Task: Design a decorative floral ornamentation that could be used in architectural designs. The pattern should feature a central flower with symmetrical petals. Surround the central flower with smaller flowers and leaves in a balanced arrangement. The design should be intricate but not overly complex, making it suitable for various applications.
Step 1493:
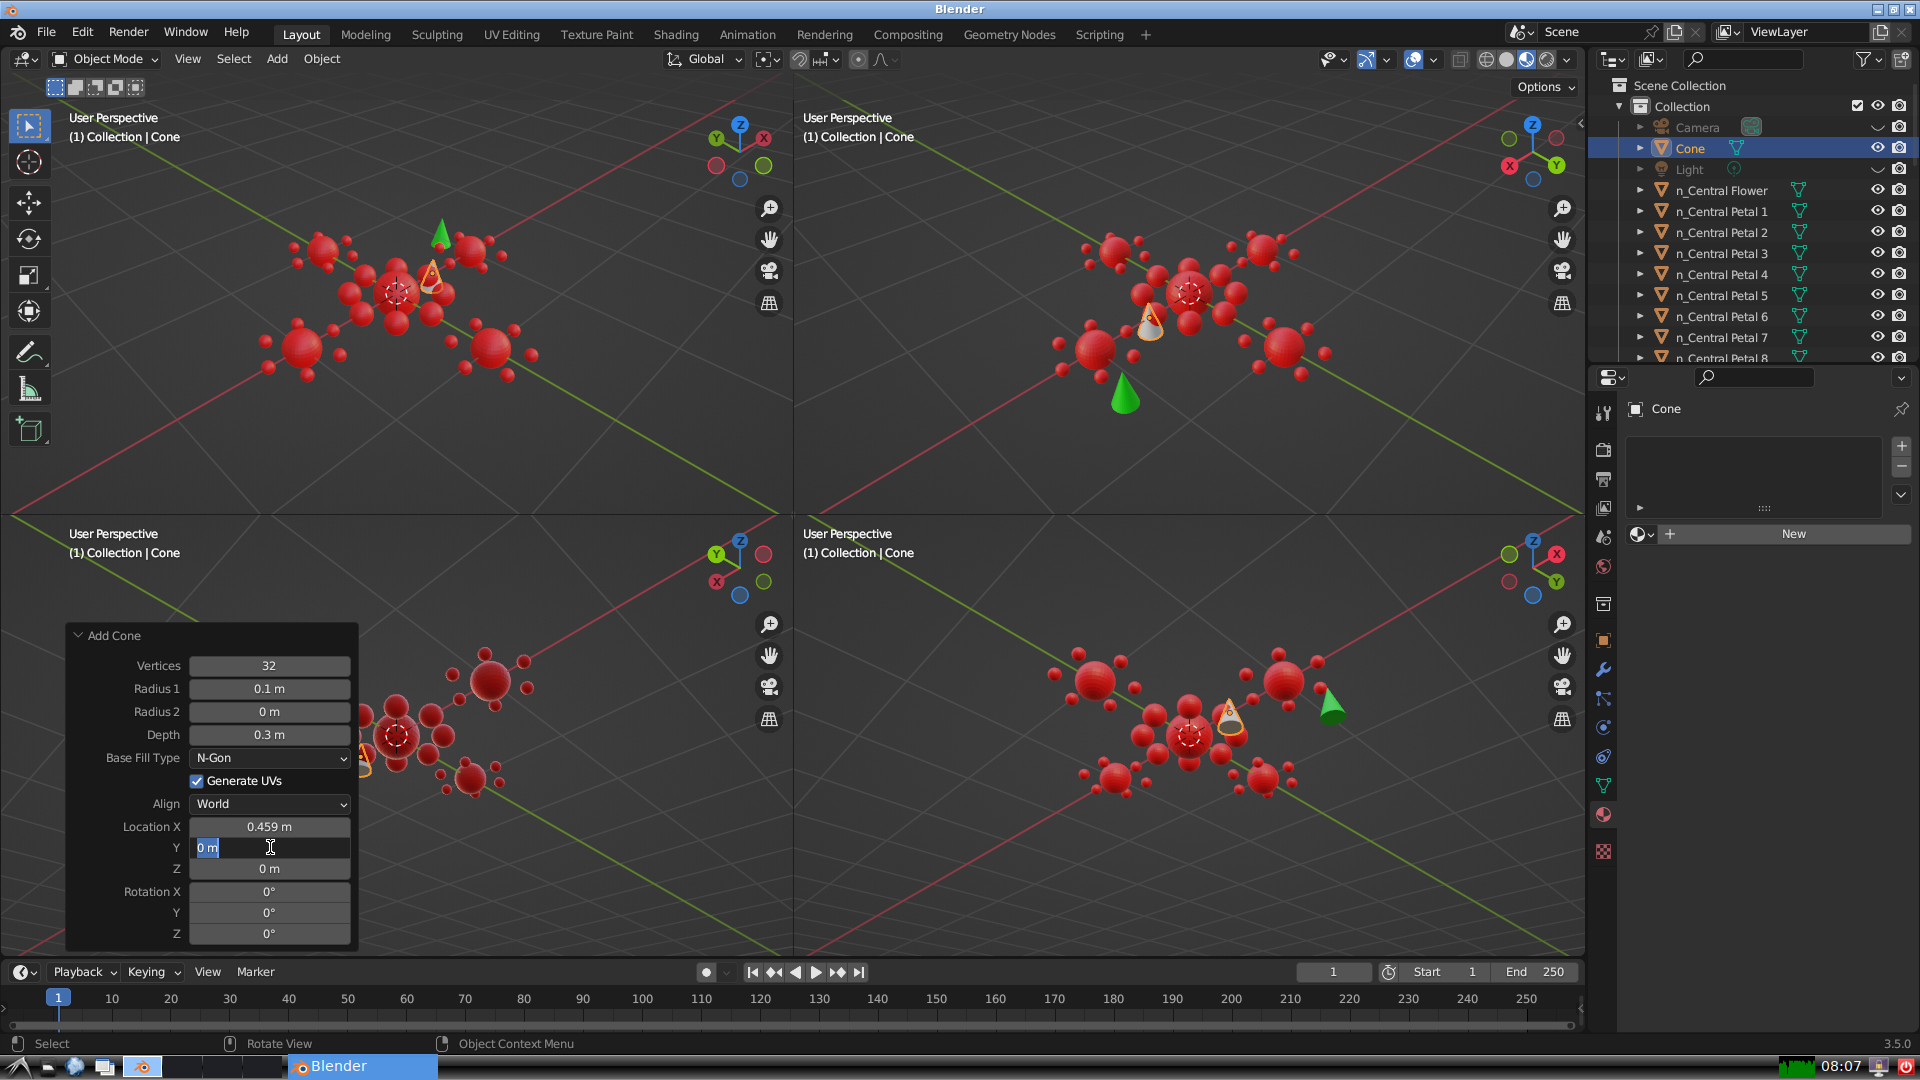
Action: input_text: 1.1086554390135441